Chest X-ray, AP view. Patient: 55 years old, sex M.
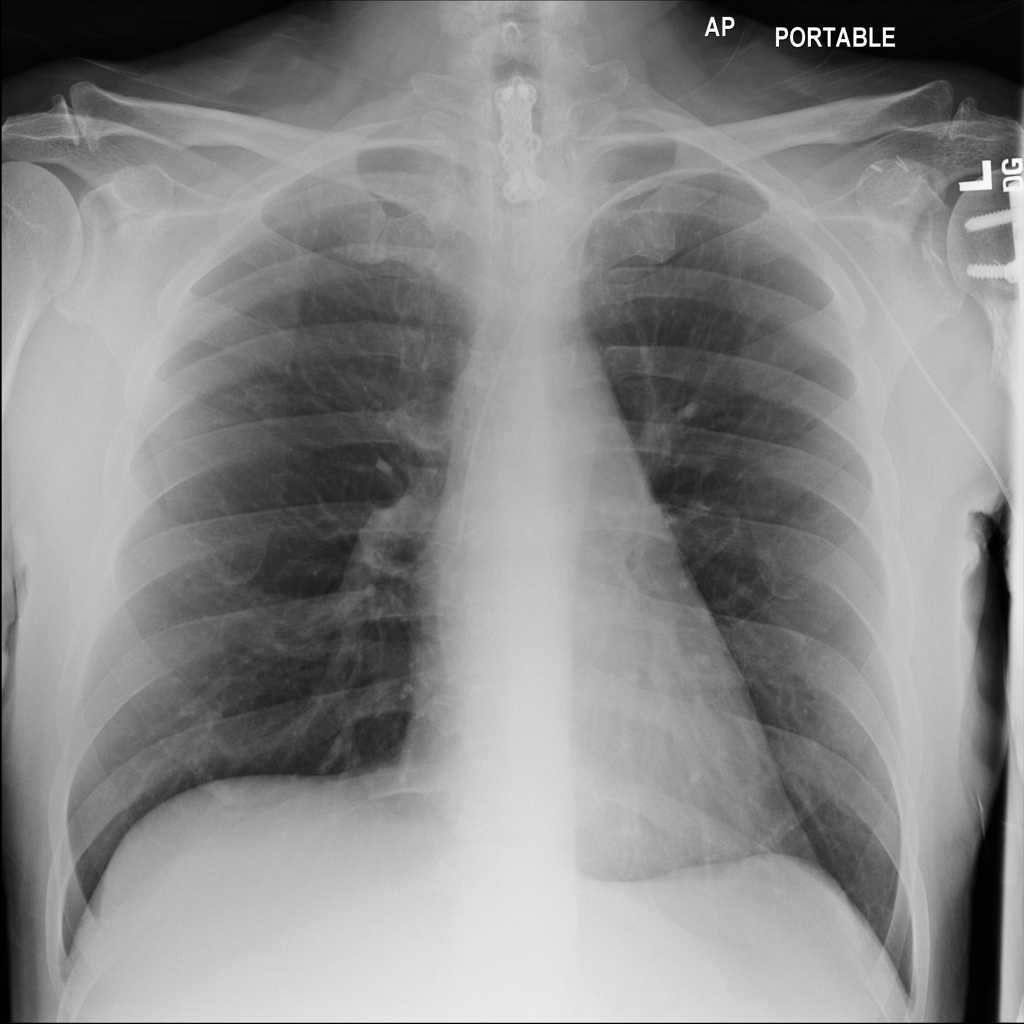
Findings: No Finding